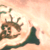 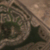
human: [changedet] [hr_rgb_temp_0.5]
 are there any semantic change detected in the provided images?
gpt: Different constructions appear in the desert area.